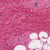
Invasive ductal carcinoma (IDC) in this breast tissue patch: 0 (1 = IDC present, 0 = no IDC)